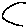
Label: moon